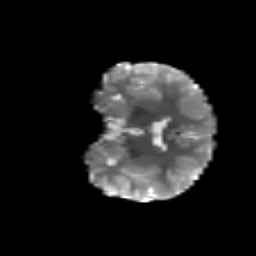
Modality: T2w
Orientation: coronal
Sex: male
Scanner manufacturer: siemens
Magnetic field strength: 3 T
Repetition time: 5 s
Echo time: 0.071 s